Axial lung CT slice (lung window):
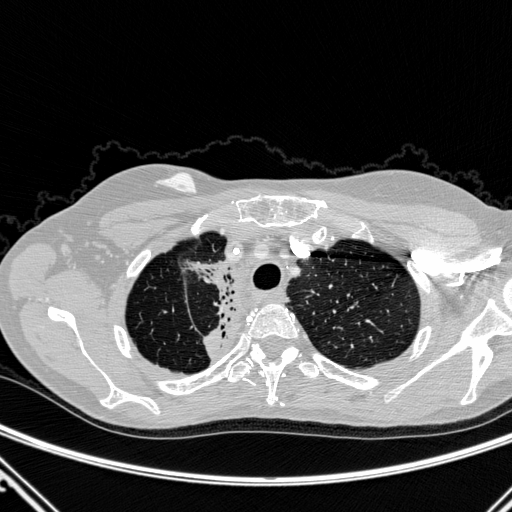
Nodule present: no